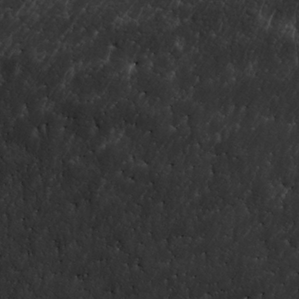
Label: non_frost